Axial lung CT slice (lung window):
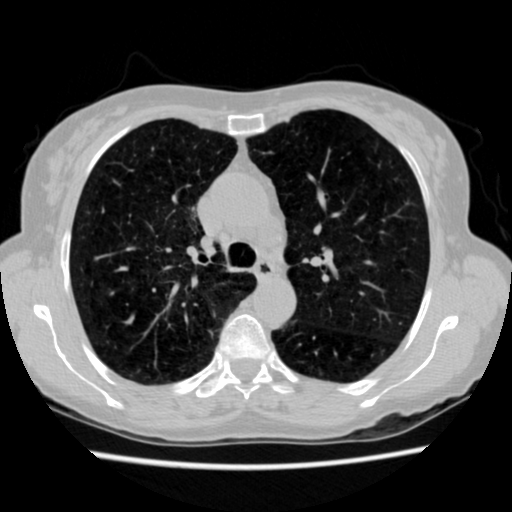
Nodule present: yes
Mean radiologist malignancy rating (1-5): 2.5